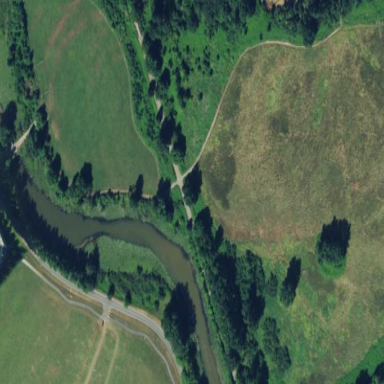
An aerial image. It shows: Oxbow water feature in natural setting.